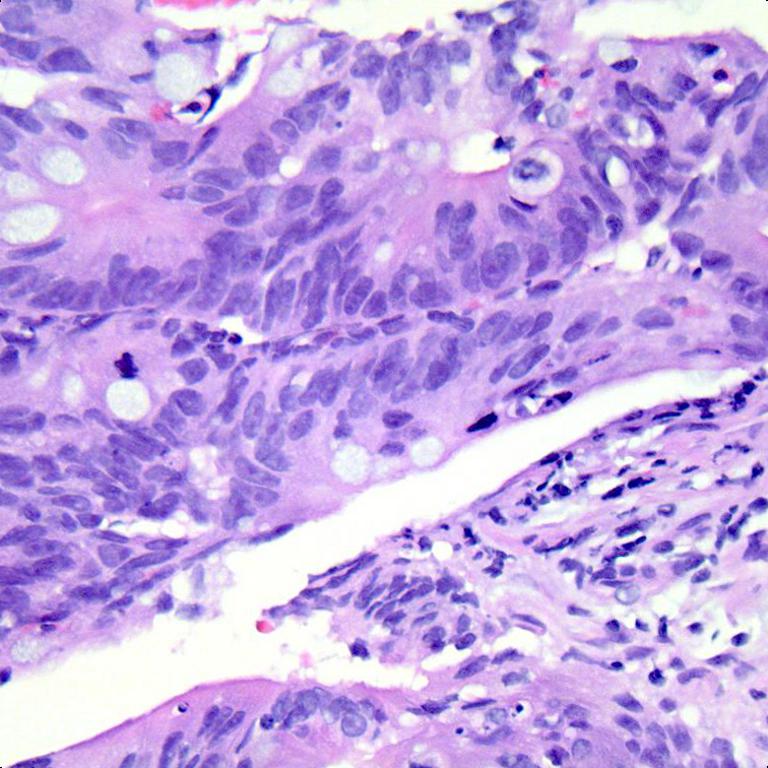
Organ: colon
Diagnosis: adenocarcinomas